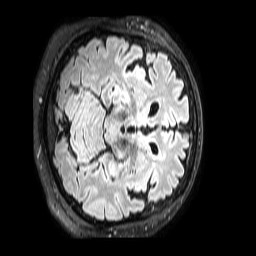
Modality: FLAIR
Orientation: axial
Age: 72
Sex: male
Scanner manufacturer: philips
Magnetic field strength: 3 T
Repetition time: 4.8 s
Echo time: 0.2794 s